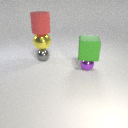
small gray metal sphere below large yellow metal sphere